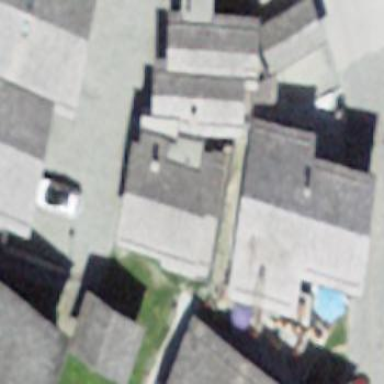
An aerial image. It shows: Building with tile roof.